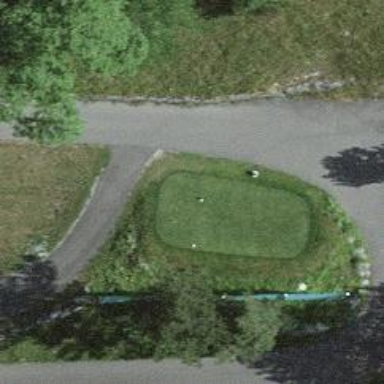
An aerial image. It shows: Golf tee.